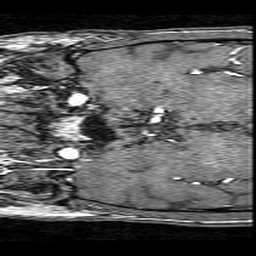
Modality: angio
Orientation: coronal
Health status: ill
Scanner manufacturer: philips
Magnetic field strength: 3 T
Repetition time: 0.01824 s
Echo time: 0.003369 s